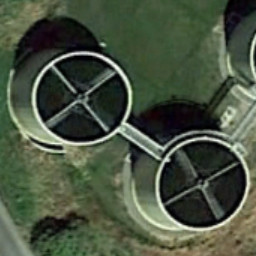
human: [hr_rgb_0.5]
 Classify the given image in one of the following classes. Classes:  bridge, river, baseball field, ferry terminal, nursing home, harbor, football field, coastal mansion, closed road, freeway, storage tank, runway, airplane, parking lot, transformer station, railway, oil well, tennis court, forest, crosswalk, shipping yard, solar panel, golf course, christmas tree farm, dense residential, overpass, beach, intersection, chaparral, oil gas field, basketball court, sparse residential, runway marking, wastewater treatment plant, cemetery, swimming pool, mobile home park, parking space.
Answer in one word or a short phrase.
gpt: wastewater treatment plant